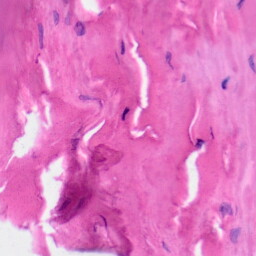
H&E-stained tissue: Skin